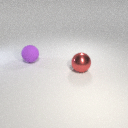
large red metal sphere in front of large purple rubber sphere